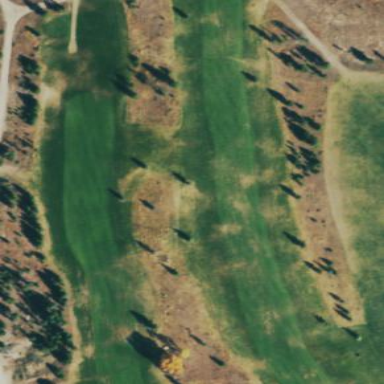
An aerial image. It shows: Rough area on grassy golf course.